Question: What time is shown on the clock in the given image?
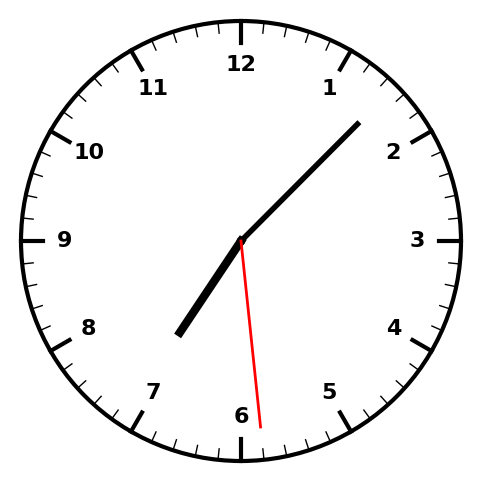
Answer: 07:07:29